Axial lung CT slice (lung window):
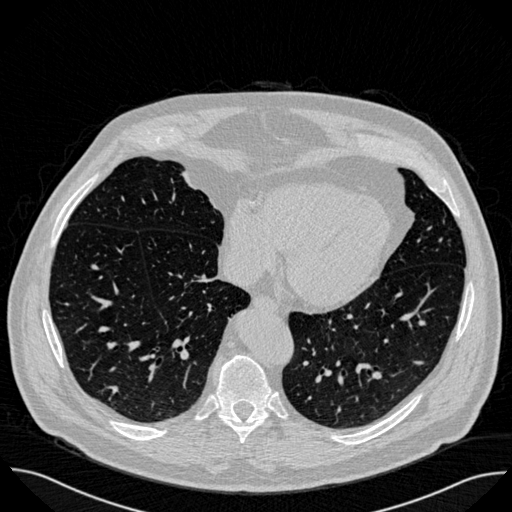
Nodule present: yes
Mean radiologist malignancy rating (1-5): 2.75